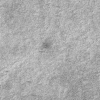
Atmospheric dust classification: not_dusty